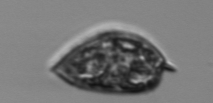
Label: Prorocentrum_micans